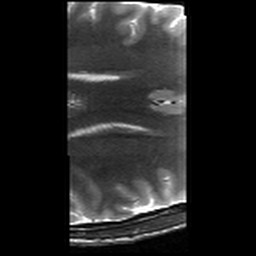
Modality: T2w
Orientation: axial
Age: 22
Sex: male
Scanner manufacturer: siemens
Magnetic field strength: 3 T
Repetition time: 8.02 s
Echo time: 0.08 s